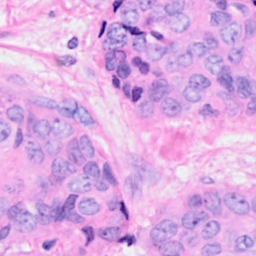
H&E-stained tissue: Breast